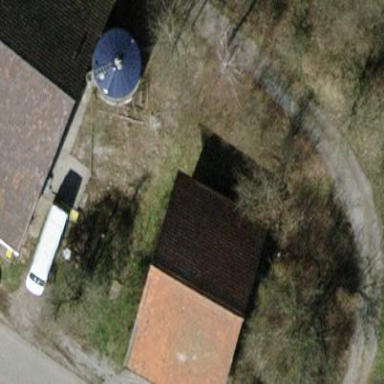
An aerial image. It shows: Farm auxiliary building with gabled roof.